Question: I have looked at other posts here regarding similar questions but cannot find an answer.
I have been playing with this and I want to alter my question somewhat.
I am having a problem placing the output that is echoed from an external php file.
Here is some example code to demonstrate my problem - this is my main file 'writephp.php':
'''
<!DOCTYPE html>
<html lang="en">
<head>
<meta charset="utf-8">
<title>Test Php </title>
<link rel="stylesheet" href="writephp.css">
</head>
<body>
<div class="allContent">
<?php for($i=0; $i<3; $i++): ?>
<div class="commentBox">
<p> Just a box</p>
</div>
<?php endfor; ?>
<a href="write.php?outputHtml">Php output</a>
</div>
</body>
</html>
'''
Now I can center this with css:
'''
.allContent {
width: 400px;
margin-left: auto;
margin-right: auto;
font-family: Arial;
}
.commentBox {
border: 1px solid black;
width: 400px;
padding: 0px 5px 5px 5px;
margin-top: 5px;
}
'''
So in the html file the php writes out boxes which are centered in the page since the php loop is within the "allConent" div.
The anchor envokes an external php file which will echo some more boxes.
That file looks like this and is called 'write.php' ('writephp.php' is the main file this is called from):
'''
<?php
if (isset($_GET['outputHtml']))
{
echo "<p class='allContent commentBox'>" . "This is from external PHP" . "</p>";
echo "<p class='allContent commentBox'>" . "This is also from external PHP" . "</p>";
include 'writephp.php';
}
'''

But the echoed output from the external php is above the output from the main file -in fact it is placed before the '<!doctype html>' tag , obviously not good.
the page source looks like this:
'''
<p class='commentBox allContent'>This is from external PHP</p
><p class='allContent commentBox'>This is also from external PHP</p>
<!DOCTYPE html>
<html lang="en">
<head>
<meta charset="utf-8">
<title>Test Php </title>
<link rel="stylesheet" href="writephp.css">
</head>
<body>
<div class="allContent">
<div class="commentBox">
<p> Just a box</p>
</div>
<div class="commentBox">
<p> Just a box</p>
</div>
<div class="commentBox">
<p> Just a box</p>
</div>
<a href="write.php?outputHtml">Php output</a>
</div>
</body>
'''
In general my question would be " "
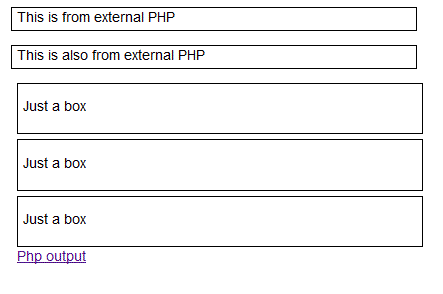
Answer: '''
<?php
if (isset($_GET['outputHtml']))
{
echo "<p class='commentBox'>" . "This is from external PHP" . "</p>";
echo "<p class='commentBox'>" . "This is also from external PHP" . "</p>";
include 'writephp.php';
}
'''
This in your write.php is not correct, see 'writephp.php' is a complete HTML page with '<html>' '<head>' and '<body>' tags and you are including it after echoing some '<p>' tags, that won't make your new boxes appear magically inside the body of the page, you would be creating some invalid markup with the two '<p>' at the beginning of the file followed by the '<!DOCTYPE><html>' etc...
Regarding the update to your question that now reads
As @Robert Seddon-Smith correctly noted in his answer, using 'include' will make the content appear exactly at the point when the call is made, so if you wanted to include your new boxes in your main file then the call to 'include' should be backwards, that is, you should include the content inside the main file, you can use this example to test it:
Modify 'write.php' to just echo the boxes when the $_GET variable is present
'''
<?php
if (isset($_GET['outputHtml']))
{
echo "<div class='commentBox'>" . "This is from external PHP" . "</div>";
echo "<div class='commentBox'>" . "This is also from external PHP" . "</div>";
}
?>
'''
And make the include call in your main file 'writephp.php'
'''
<!DOCTYPE html>
<html lang="en">
<head>
<meta charset="utf-8">
<title>Test Php </title>
<link rel="stylesheet" href="writephp.css">
</head>
<body>
<div id="allContent">
<?php for($i=0; $i<3; $i++): ?>
<div class="commentBox">
<p> Just a box</p>
</div>
<?php endfor; ?>
<?php include 'write.php'?>
<a href="writephp.php?outputHtml">Php output</a>
</div>
</body>
</html>
'''
This will include your two new boxes inside the container when you click in the link.
Also you will note that there is nothing special about styling content from an included file, that is because in the end all the markup is rendered as a single HTML page, it doesn't matter if the content is echoed from the main page or the included file, it will obey any rules in your CSS